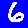
Digit: 6